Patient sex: M
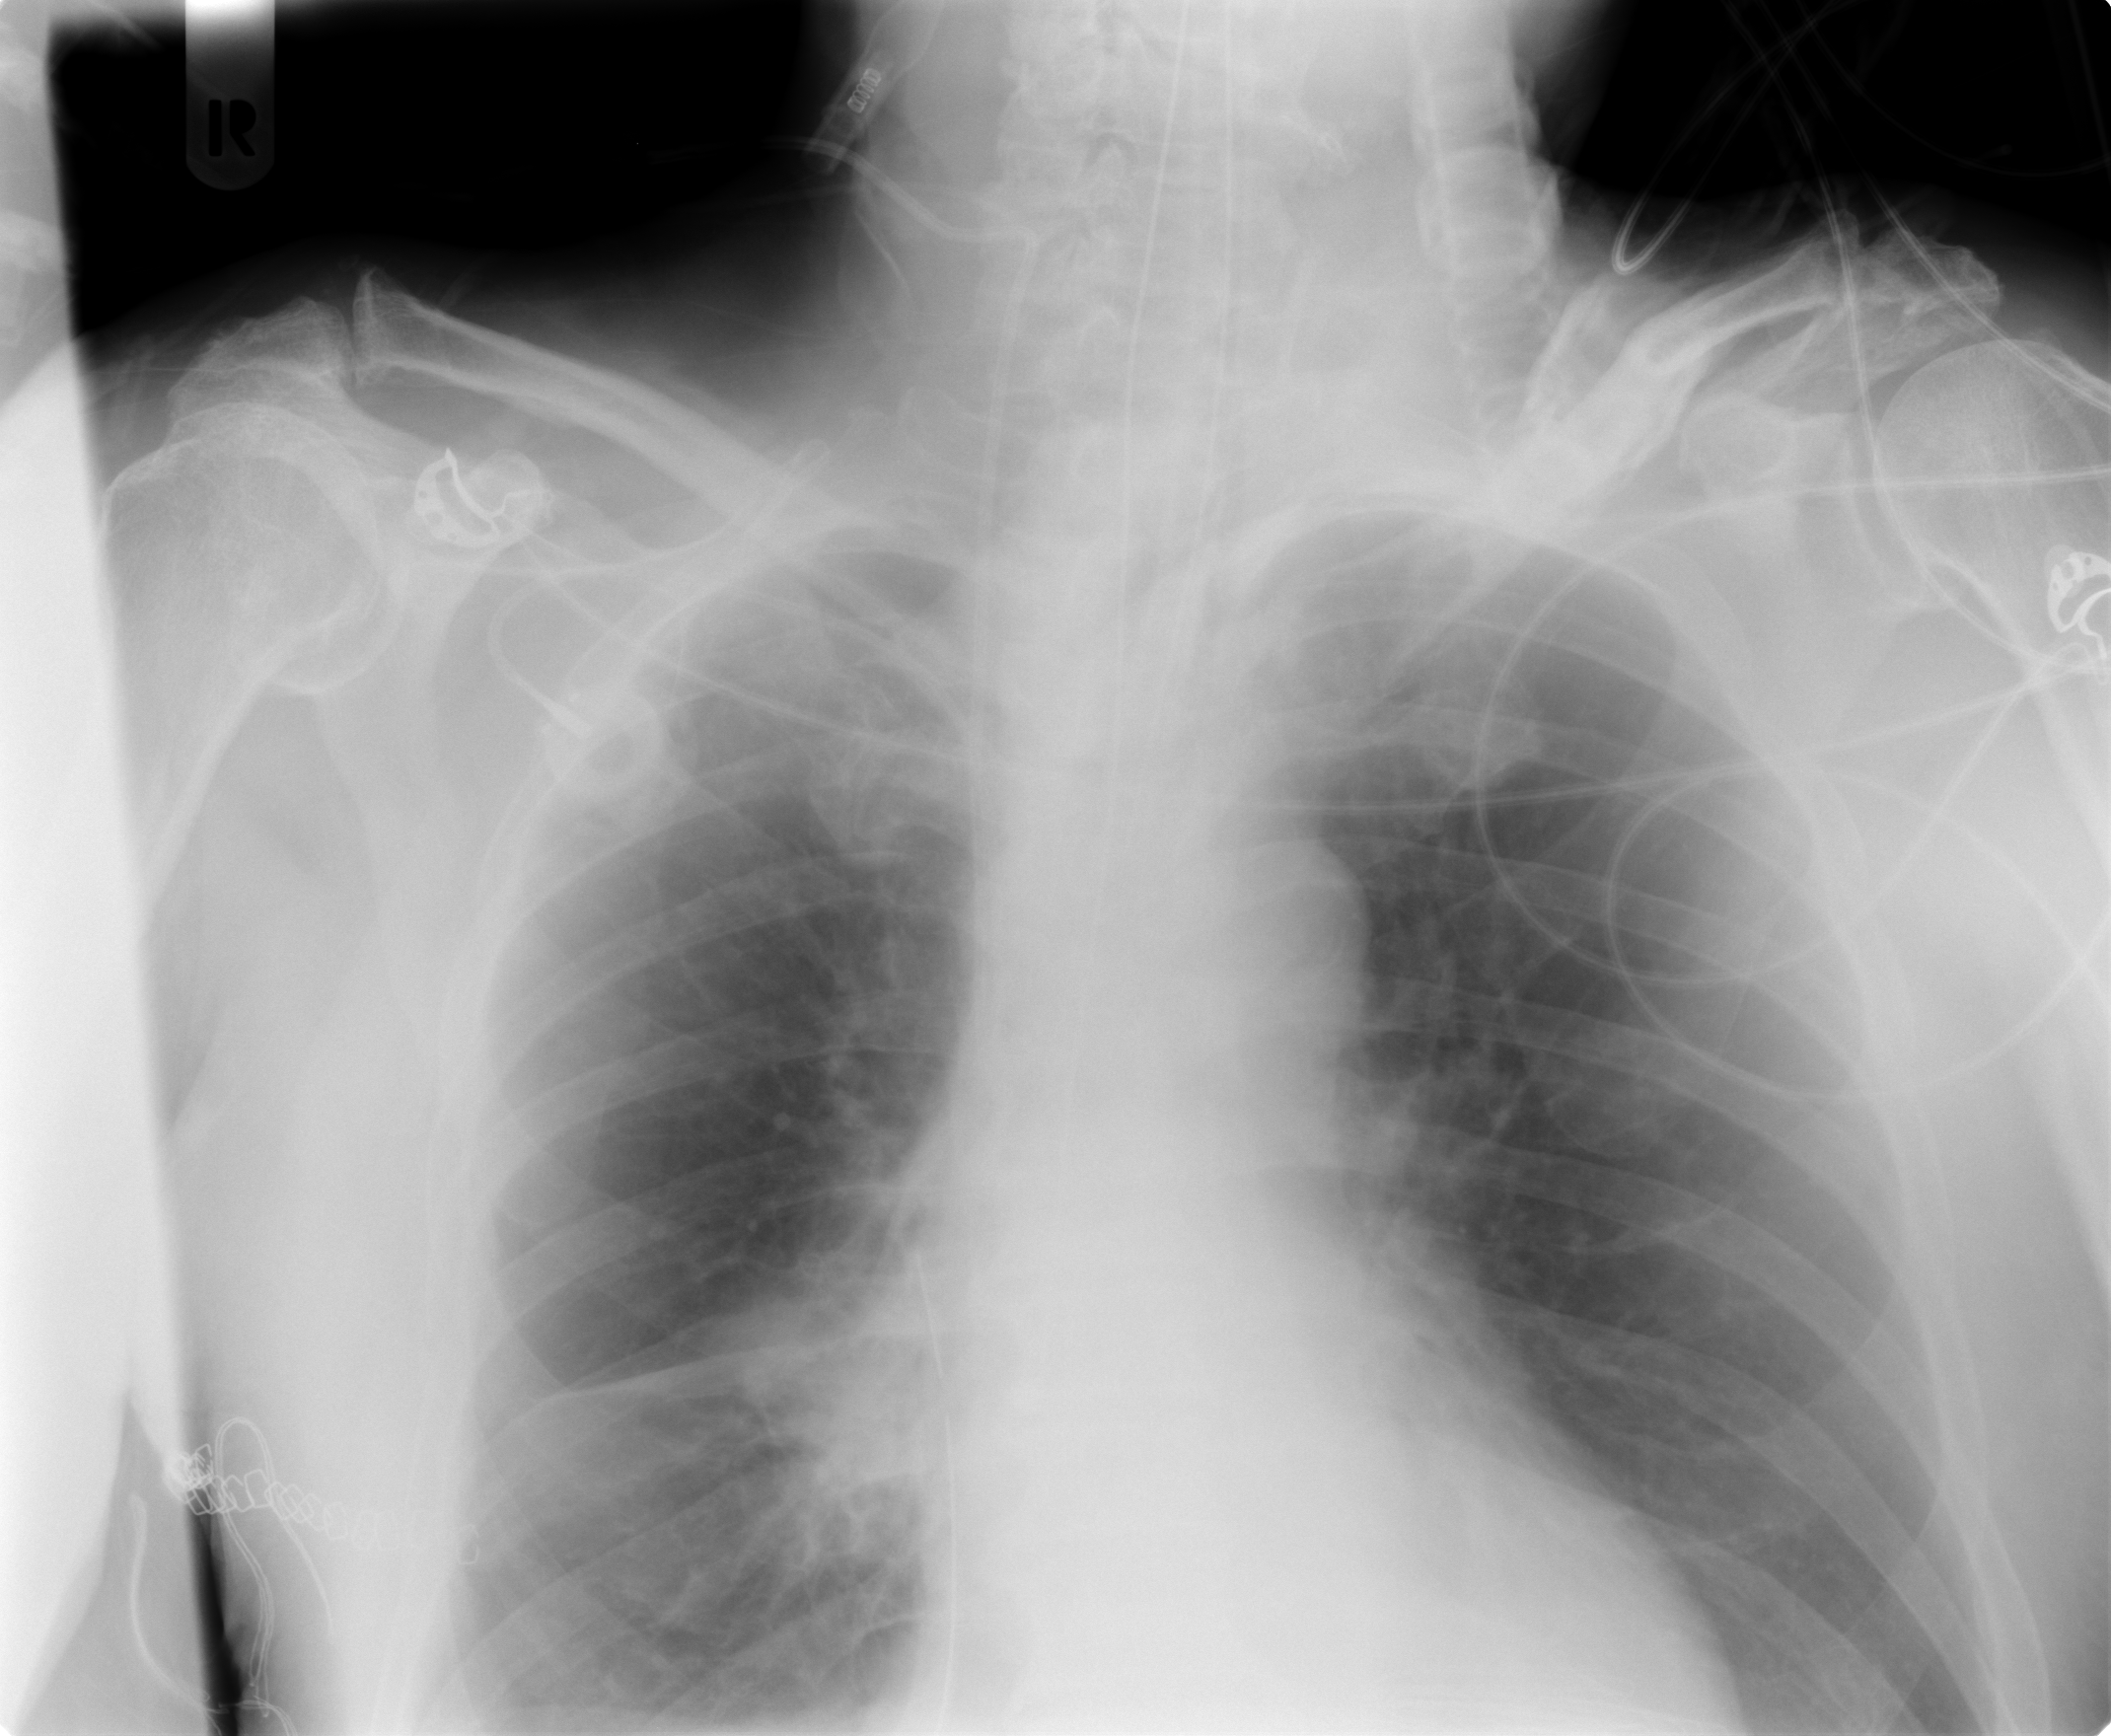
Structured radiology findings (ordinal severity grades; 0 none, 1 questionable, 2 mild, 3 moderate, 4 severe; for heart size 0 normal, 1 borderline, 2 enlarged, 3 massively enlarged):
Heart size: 0
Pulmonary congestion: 0
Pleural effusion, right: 0
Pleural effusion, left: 0
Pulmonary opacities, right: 0
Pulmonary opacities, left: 0
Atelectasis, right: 1
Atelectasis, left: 0